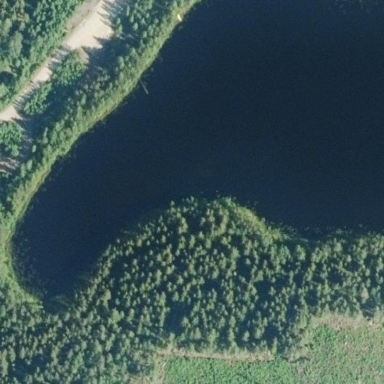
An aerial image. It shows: Pond surrounded by natural water.